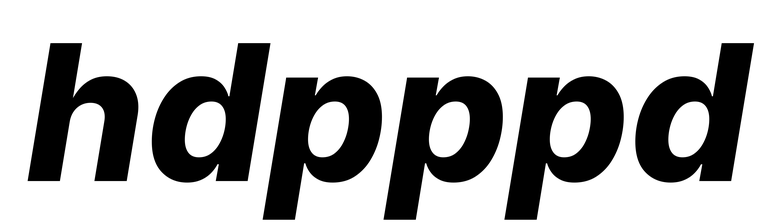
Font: Inter-Italic_ExtraBold_Italic